Question: I am making an Android app and one of the activities in the app is a List Activity. I want the ListView to have the slide out options menu for the list items like you often see in apps like twitter:

I thought I read a while back that Android had a feature like this included in the sdk, but I can't seem to find any documentation or tutorials on it. Part of my problem is that I don't know exactly what the feature is called. I have done quite a bit of searching, but I haven't come up with anything useful. I am hoping that someone with a bit of Android development experience has seen this before and could recommend a resource or two.
Thanks!
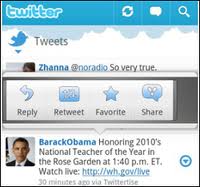
Answer: This question has been <URL>.